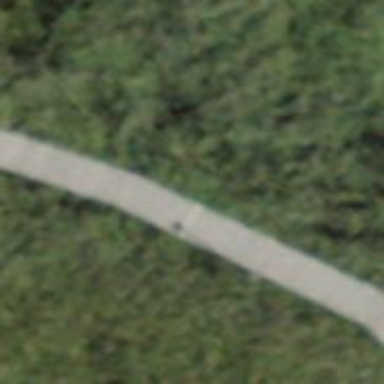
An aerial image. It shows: Path on boardwalk bridge.